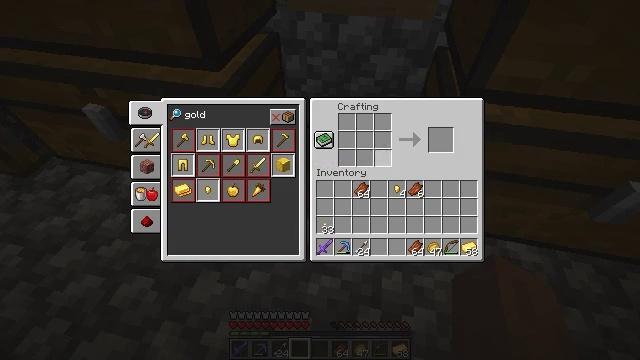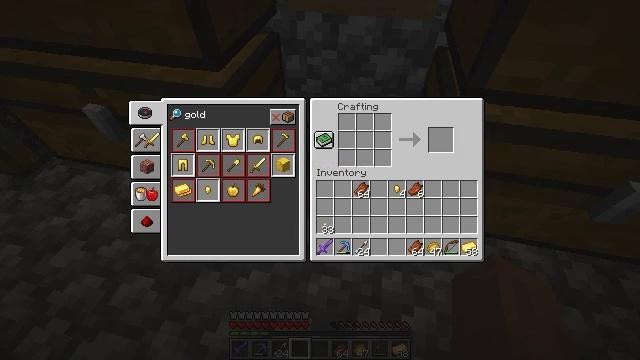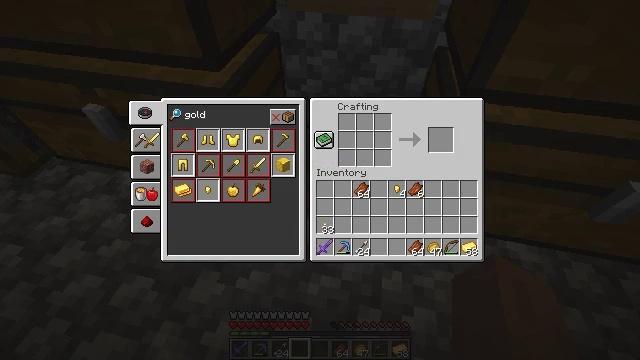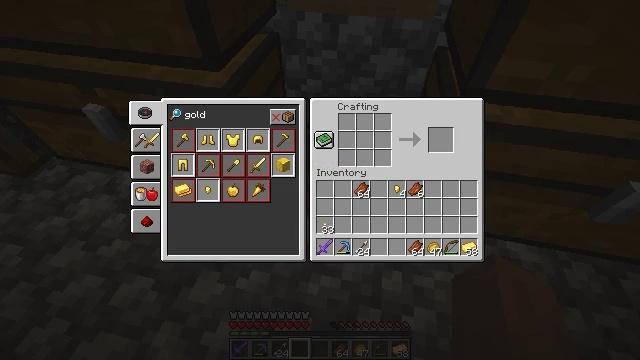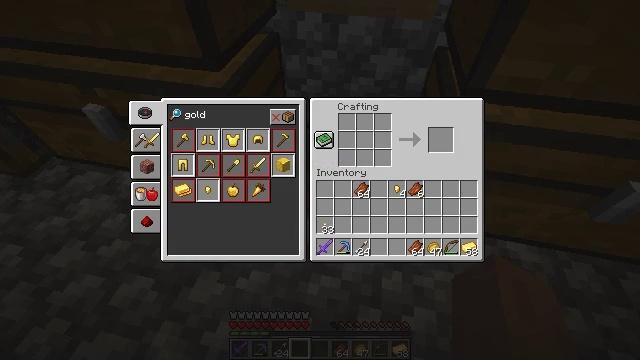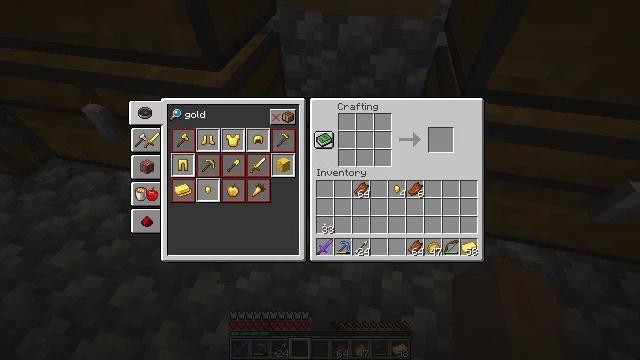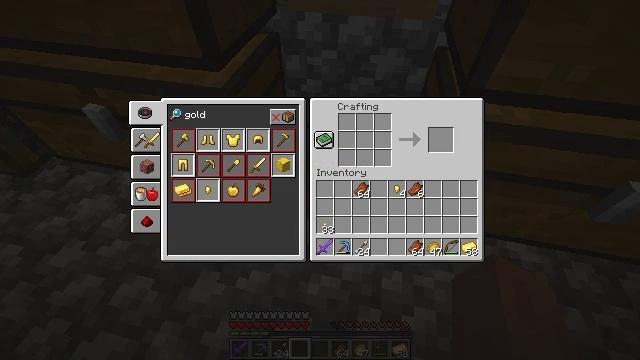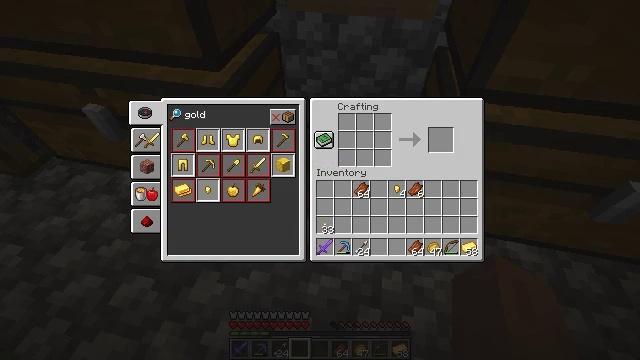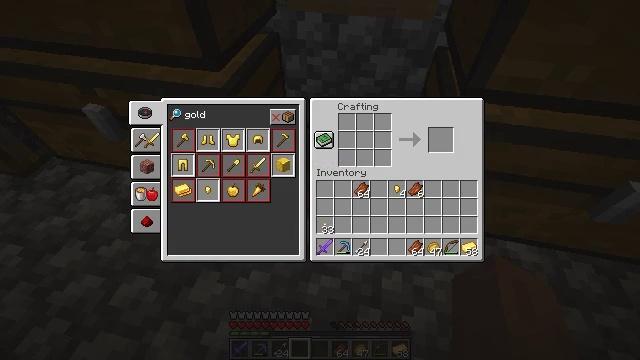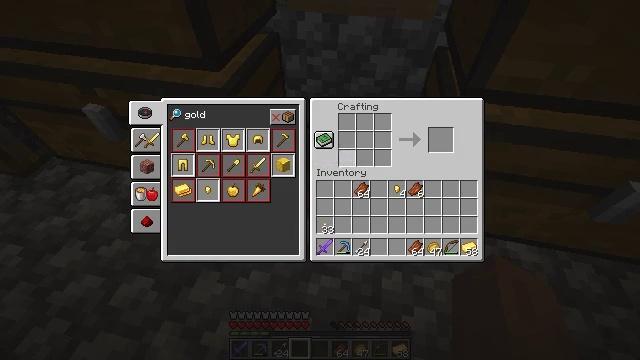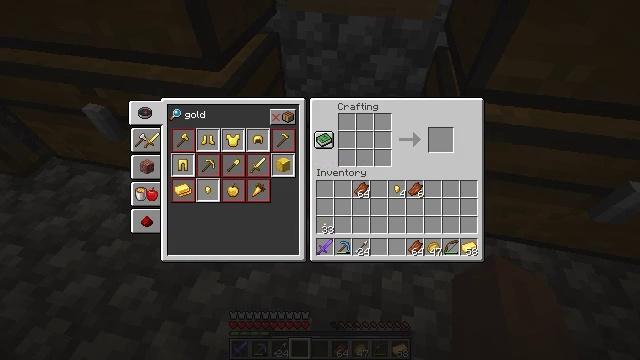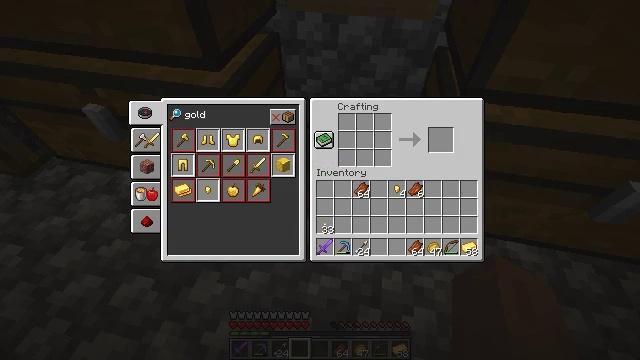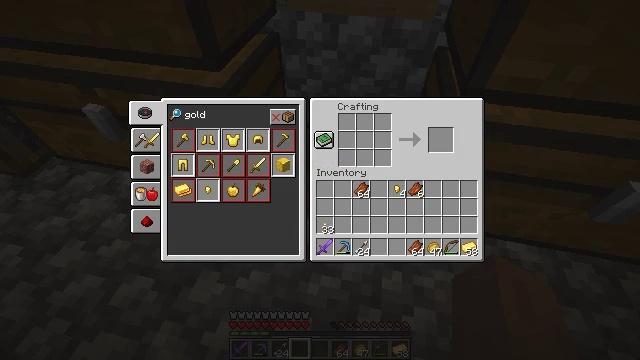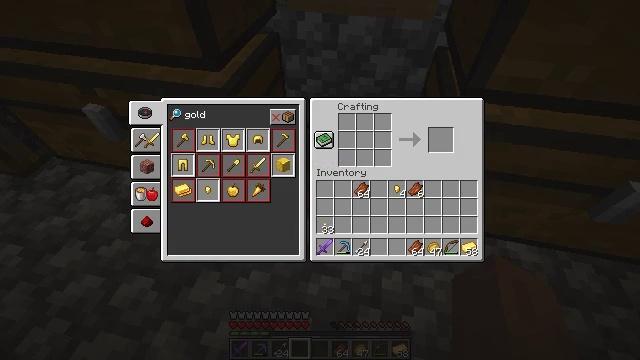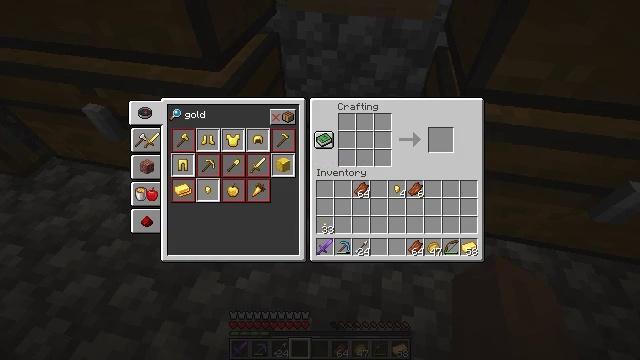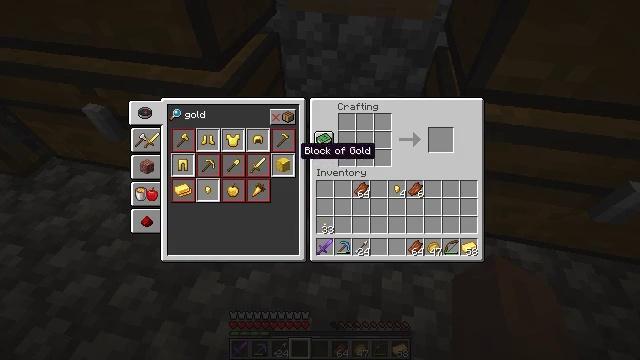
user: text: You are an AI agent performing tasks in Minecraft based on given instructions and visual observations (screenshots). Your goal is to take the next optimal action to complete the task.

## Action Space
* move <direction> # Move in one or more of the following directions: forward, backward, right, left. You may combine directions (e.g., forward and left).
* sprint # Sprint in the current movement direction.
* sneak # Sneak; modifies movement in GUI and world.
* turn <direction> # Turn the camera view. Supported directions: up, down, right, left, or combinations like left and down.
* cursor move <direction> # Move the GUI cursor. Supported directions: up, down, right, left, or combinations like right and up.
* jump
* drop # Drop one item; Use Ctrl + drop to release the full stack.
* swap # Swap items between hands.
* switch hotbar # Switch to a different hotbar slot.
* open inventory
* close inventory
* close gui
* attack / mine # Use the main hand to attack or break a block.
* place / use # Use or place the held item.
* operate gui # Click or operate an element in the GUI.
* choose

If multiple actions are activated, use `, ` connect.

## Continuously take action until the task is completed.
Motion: motion action
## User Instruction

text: Create a gold block using 9 gold ingots.
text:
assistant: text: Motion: sneak, cursor move right
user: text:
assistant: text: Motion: sneak, cursor move right
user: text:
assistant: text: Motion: sneak, cursor move right
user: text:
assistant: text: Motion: sneak
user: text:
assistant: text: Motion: sneak
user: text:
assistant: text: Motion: sneak
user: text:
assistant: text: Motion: sneak
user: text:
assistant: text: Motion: sneak, cursor move left
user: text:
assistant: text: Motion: sneak, cursor move left
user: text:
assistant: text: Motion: sneak, cursor move left
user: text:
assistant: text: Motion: sneak
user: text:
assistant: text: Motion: sneak
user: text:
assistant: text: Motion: sneak
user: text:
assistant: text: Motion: sneak
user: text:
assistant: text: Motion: sneak
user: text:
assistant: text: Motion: sneak, cursor move left
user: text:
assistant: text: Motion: sneak
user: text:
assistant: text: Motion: sneak
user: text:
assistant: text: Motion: sneak, operate gui
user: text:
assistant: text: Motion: sneak, operate gui
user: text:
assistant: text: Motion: sneak
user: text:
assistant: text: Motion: sneak, cursor move right
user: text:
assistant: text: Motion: sneak, cursor move right
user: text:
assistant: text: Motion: sneak, cursor move right
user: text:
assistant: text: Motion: sneak
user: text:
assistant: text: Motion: sneak, cursor move right
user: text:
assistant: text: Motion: sneak, cursor move right
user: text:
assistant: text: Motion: sneak, cursor move right
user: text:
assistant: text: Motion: sneak, cursor move right
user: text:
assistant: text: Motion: sneak, cursor move right